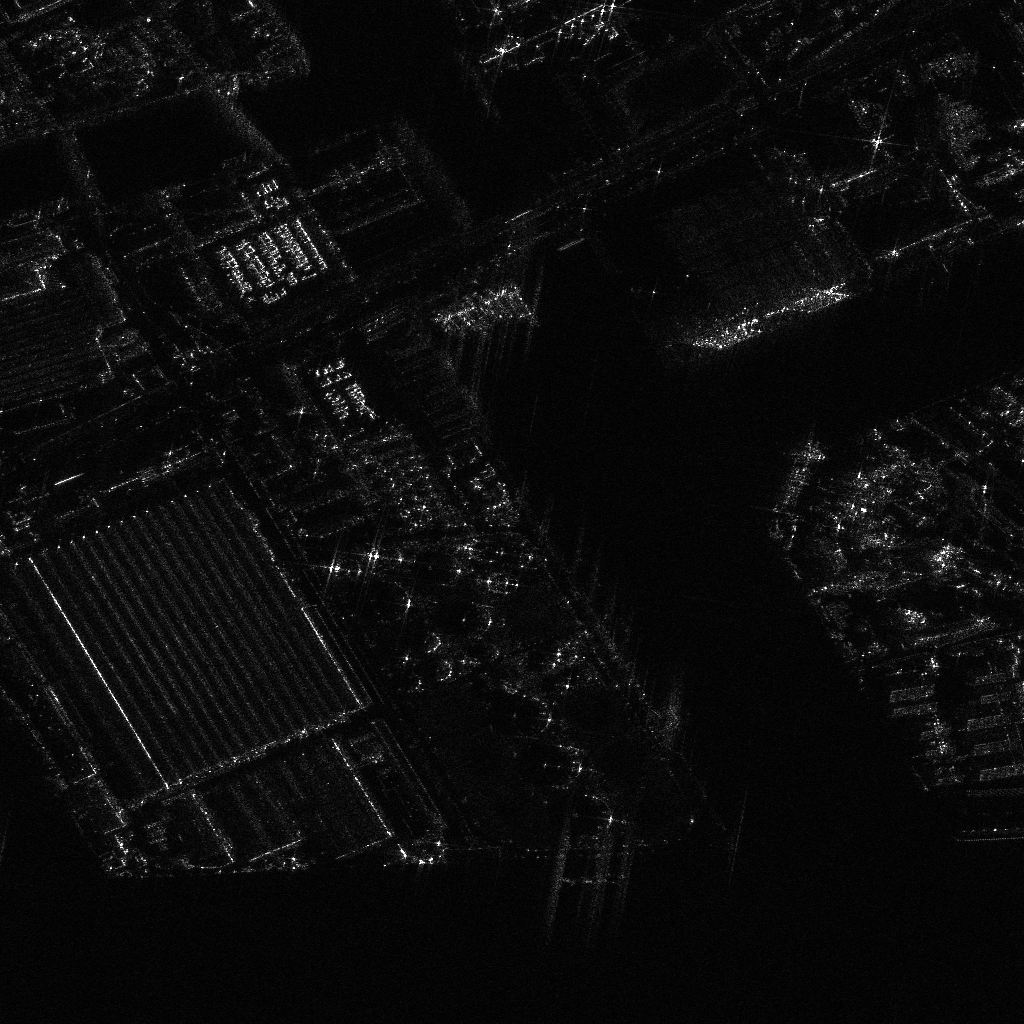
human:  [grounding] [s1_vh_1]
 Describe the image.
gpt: In the satellite image, there is  <ref>2 medium container </ref> <box>[[47, 28, 52, 29, 50], [45, 28, 50, 30, 50]]</box> located at top,  <ref>2 medium container </ref> <box>[[43, 29, 48, 31, 50], [41, 30, 46, 32, 50]]</box> located at center,  <ref>1 small ore-oil </ref> <box>[[74, 22, 76, 38, 64]]</box> located at right.